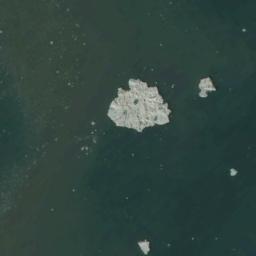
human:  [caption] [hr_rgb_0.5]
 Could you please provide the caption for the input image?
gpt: The sea ice in the middle is approximately circular .

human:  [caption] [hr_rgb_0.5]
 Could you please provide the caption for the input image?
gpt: There is a big ice and many small ice on the light green sea .

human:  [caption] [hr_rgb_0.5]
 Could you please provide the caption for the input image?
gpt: A large block of ice and sparse small pieces of ice float on the deep blue sea .

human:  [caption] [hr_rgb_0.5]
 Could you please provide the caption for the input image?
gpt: A large piece of sea ice and several small pieces of ice sea float in the dark green sea .

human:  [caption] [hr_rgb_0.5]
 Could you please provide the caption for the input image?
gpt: There are three pieces of sea ice and a larger one .